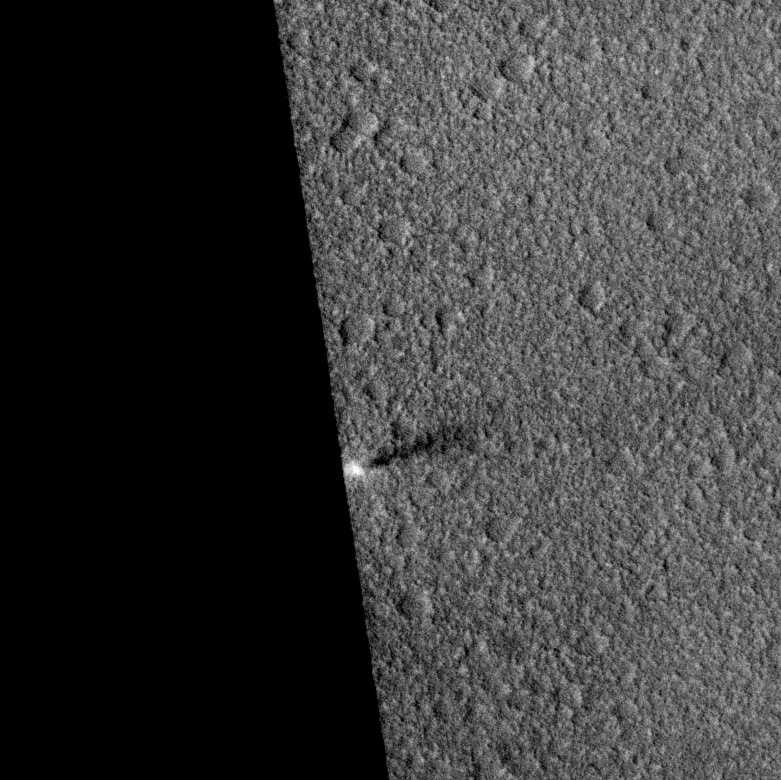
Label: dustdevil